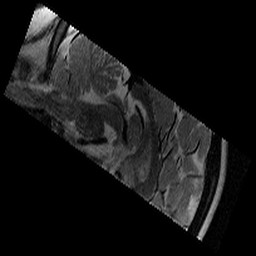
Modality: T2w
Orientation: sagittal
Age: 9
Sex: male
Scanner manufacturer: siemens
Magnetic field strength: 3 T
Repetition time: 9.23 s
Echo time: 0.067 s